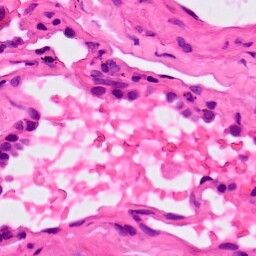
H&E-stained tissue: Lung